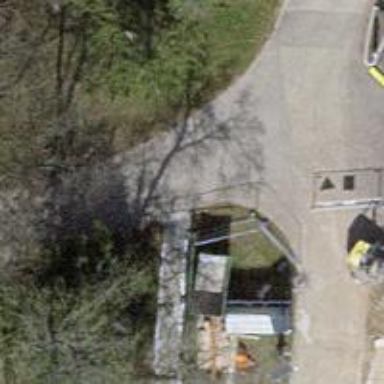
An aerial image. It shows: Driveway.